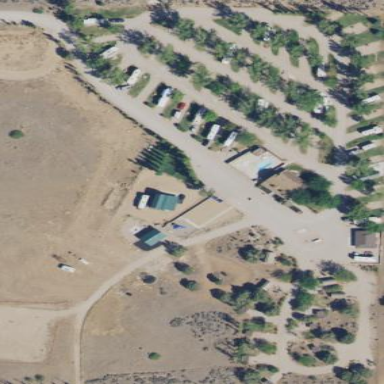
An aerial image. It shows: Campsite for tourism.